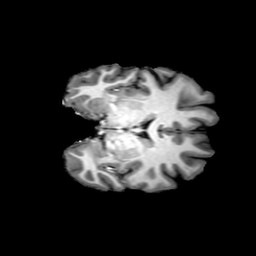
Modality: T1w
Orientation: coronal
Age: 33
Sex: female
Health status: ill